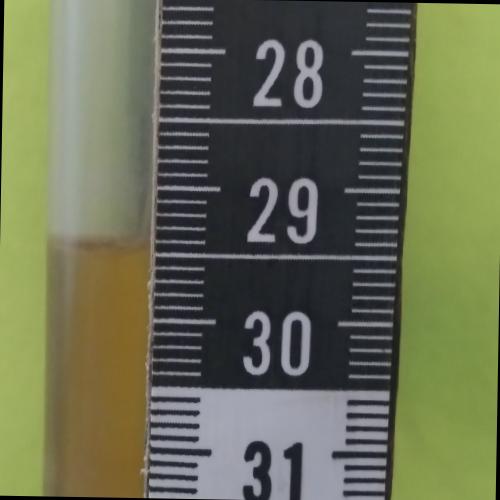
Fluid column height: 29.4 cm